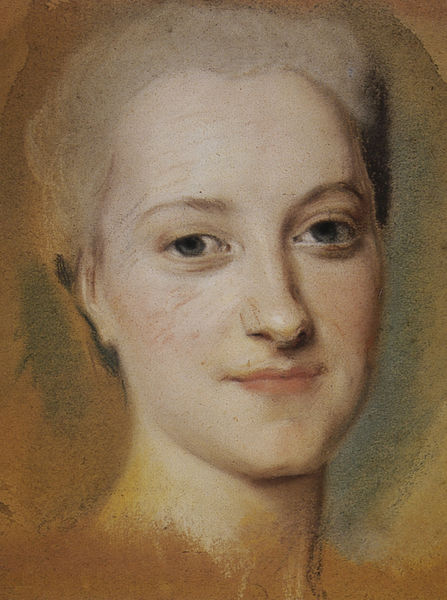
Titel: La Princesse Christine de Saxe
Künstler: Maurice Quentin de La Tour
Standort: Saint-Quentin
Institution: Musée Antoine Lécuyer
Schlagwörter: blau, dunkel, gemälde, haut, kopf, schatten, weiß, aquarell, gelb, grün, mädchen, ocker, sitzen, braun, elegant, frankreich, frau, frisur, grau, haar, hell, hintergrund, holz, kreide, licht, mund, nase, ohr, orange, pastell, schwarz, skizze, stirn, türkis, zeichnung, blick, dame, rot, beige, malerei, alt, blond, augen, blass, falten, gesicht, haupt, inkarnat, stehen, bild, bildnis, hals, portrait, porträt, haare, augenbrauen, blaue augen, blässe, en face, frontal, kinn, lippen, madame, ohren, poträt, rosa, oval, rund, lächeln, farbig, wangen, papier, studie, farbe, linien, ausdruck, vorbereitung, detail, brauen, pupillen, glatt, wange, augenbraue, lächelnd, wimpern, geneigt, hoch, striche, umriss, lachen, mundwinkel, verkniffen, entwurf, nasenlöcher, unvollendet, schläfe, mild, freundlich, weich, ansehen, unfertig, gegenüber, natürlich, frisch, kratzer, gouache, aquarel, asymmetrisch, kreidezeichnung, non finito, augenlid, lid, hochmut, hellhäutig, frauengesicht, la tour, herrin, de la tour, oval7, schilen, vigee